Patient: sex M, age 53
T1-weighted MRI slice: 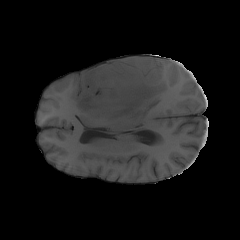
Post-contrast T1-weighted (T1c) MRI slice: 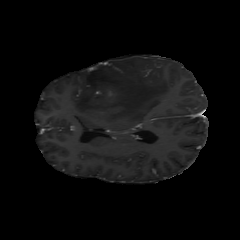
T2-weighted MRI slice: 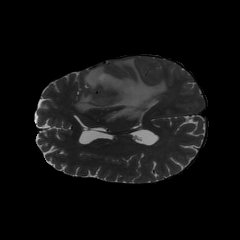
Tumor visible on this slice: yes
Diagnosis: Glioblastoma, IDH-wildtype
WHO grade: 4